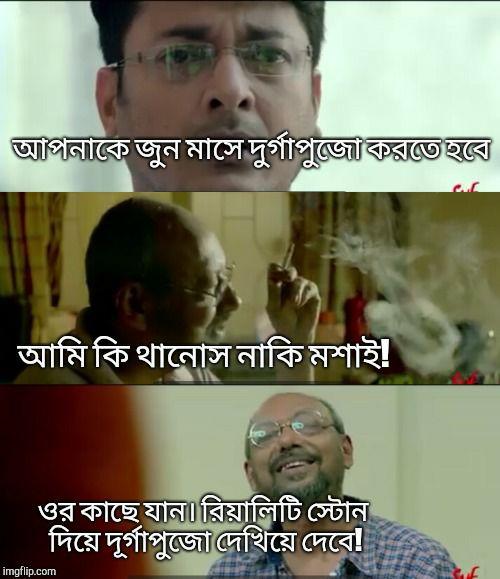
Text: আপনাকে জুন মাসে দুর্গাপূজা করতে হবে, আমি কি থানোস নাকি মশাই? ওর কাছে যান, রিয়েলিটি স্টোন দিয়ে দুর্গাপূজা দেখিয়ে দেবে
Label: Non Hate